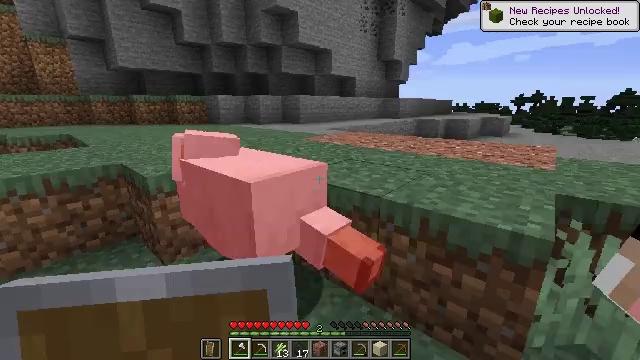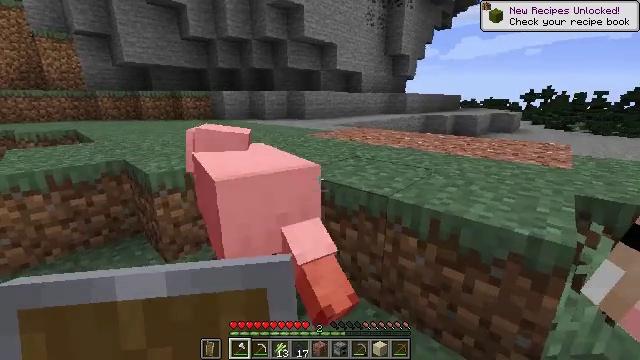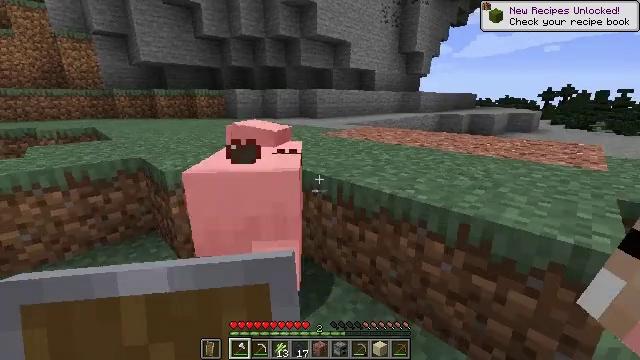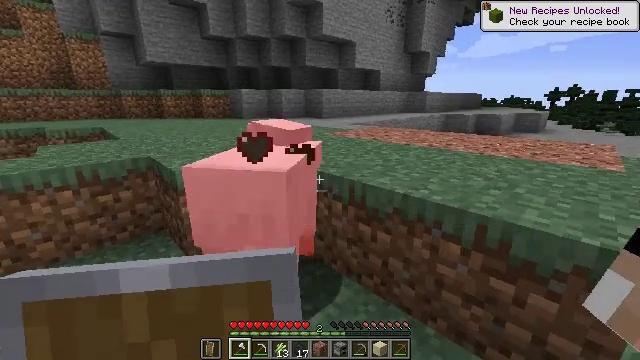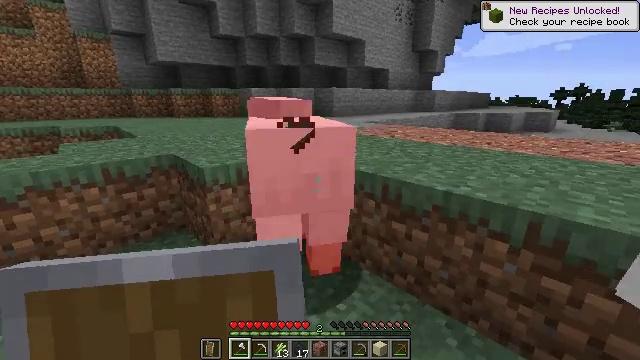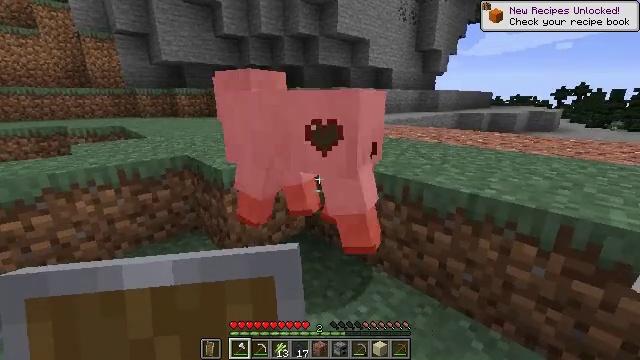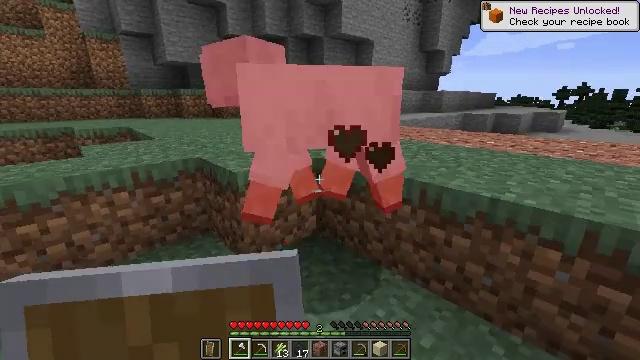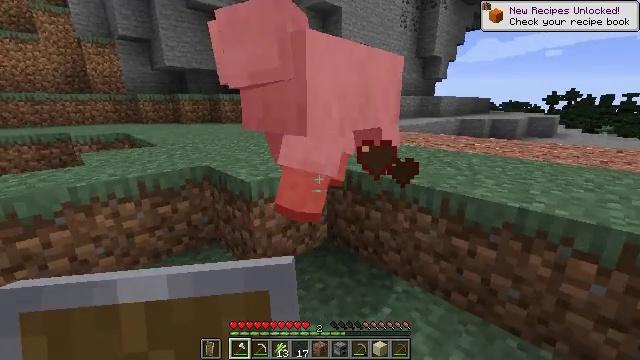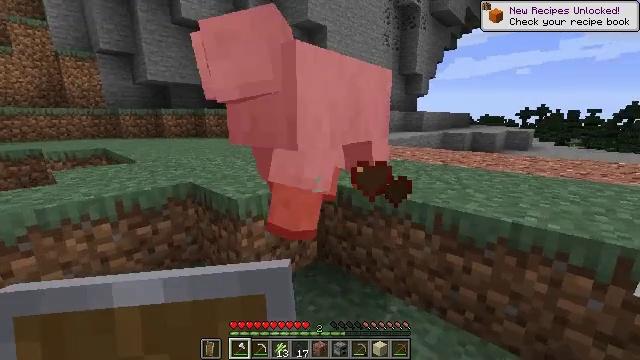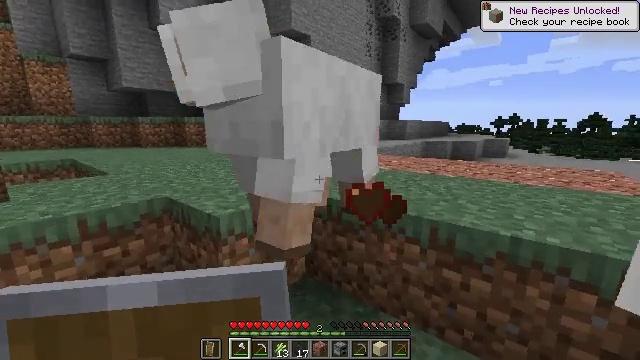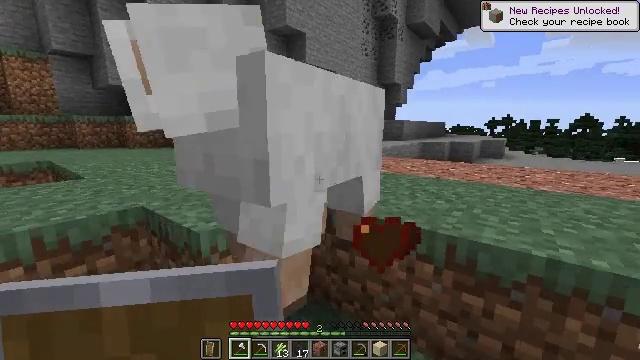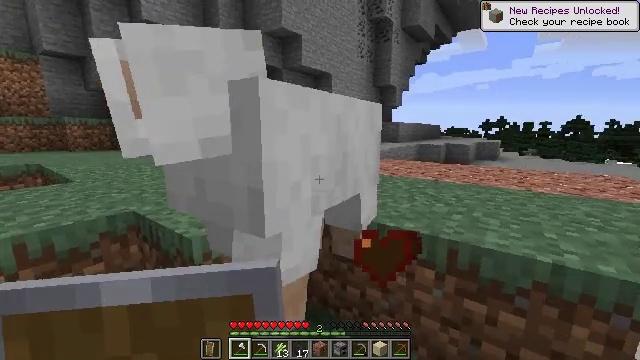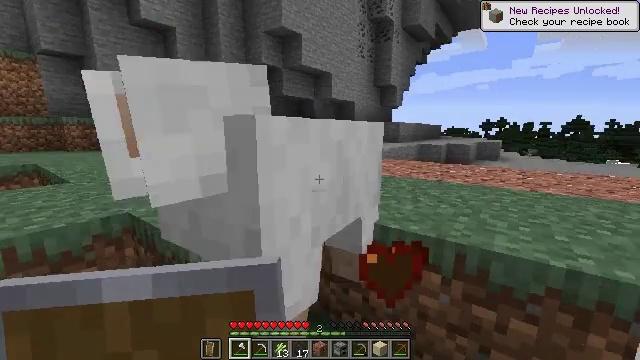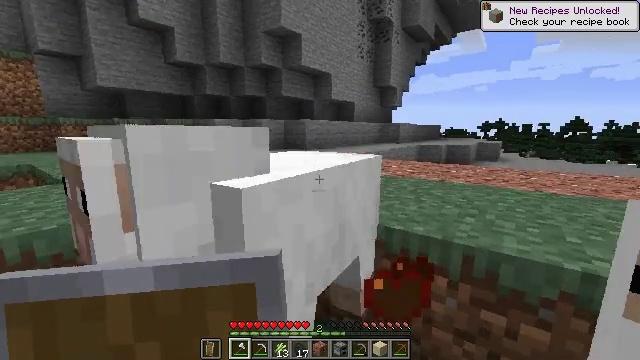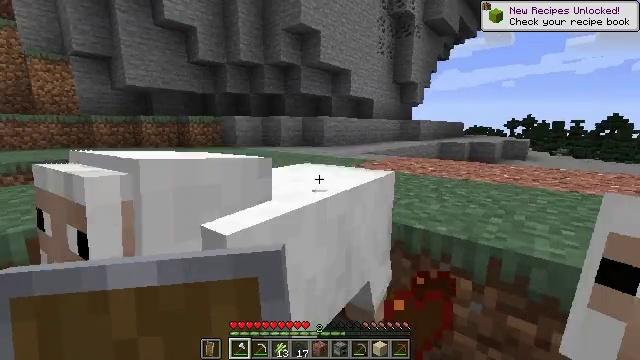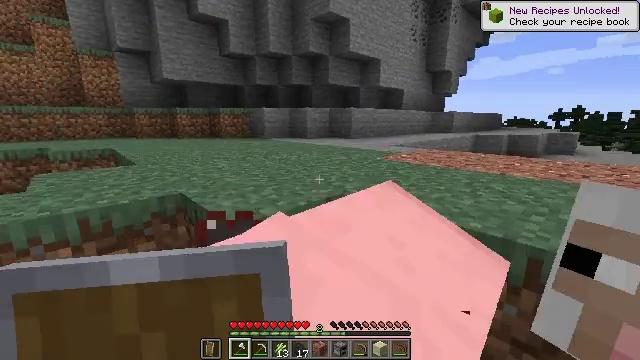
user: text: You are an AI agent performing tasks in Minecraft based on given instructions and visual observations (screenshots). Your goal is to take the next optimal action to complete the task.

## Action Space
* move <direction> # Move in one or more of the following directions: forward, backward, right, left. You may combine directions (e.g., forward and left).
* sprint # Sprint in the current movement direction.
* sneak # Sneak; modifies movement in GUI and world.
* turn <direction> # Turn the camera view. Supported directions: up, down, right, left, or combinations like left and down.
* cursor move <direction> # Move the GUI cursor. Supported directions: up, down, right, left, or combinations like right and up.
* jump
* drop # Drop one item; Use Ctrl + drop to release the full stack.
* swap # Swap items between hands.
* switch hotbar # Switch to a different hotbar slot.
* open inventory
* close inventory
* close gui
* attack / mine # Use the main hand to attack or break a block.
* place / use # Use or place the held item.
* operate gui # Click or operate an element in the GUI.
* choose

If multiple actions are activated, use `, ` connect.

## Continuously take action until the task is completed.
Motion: motion action
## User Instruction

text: Kill the sheep.
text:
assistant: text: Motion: turn left
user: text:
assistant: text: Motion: move left, turn left
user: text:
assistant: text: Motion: move left
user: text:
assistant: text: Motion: move left
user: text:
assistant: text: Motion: move left
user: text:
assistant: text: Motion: move left
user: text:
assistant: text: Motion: move forward, turn right and up
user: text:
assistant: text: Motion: move forward, turn right and up
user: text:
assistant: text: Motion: move forward, turn right and up
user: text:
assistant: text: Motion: move forward, turn right, attack / mine
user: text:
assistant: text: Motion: attack / mine
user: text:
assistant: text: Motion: attack / mine
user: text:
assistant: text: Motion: no_op
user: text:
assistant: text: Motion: turn left
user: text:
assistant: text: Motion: turn left and down
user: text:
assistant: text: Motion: no_op